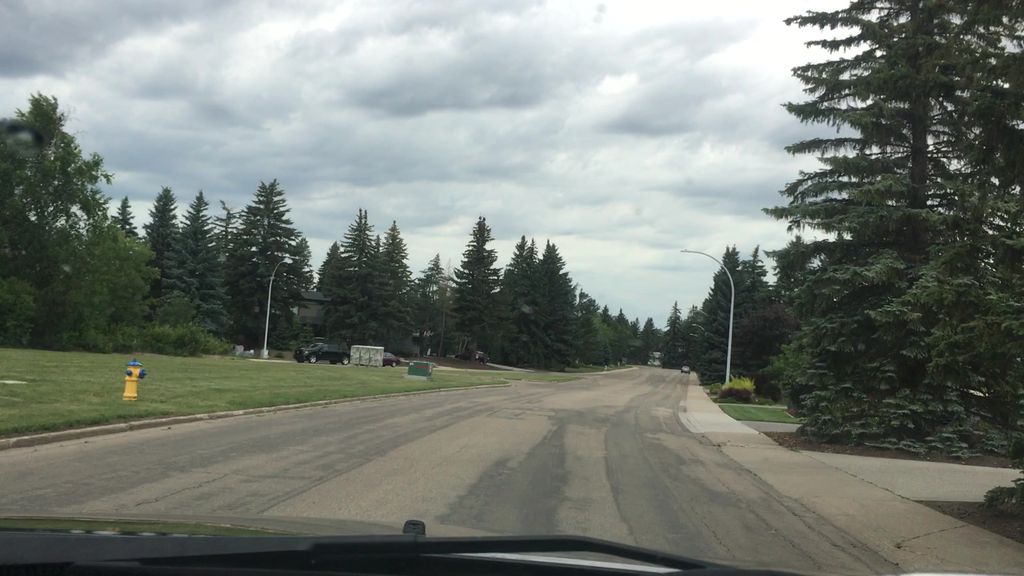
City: edmonton